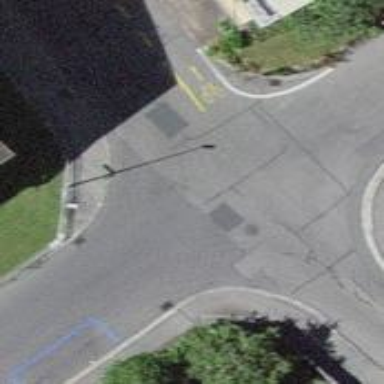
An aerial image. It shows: Residential road with marked parking lanes on both sides. The surface of the road is asphalt.